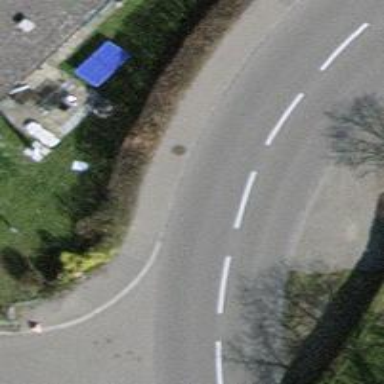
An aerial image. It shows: Hedge acting as barrier.